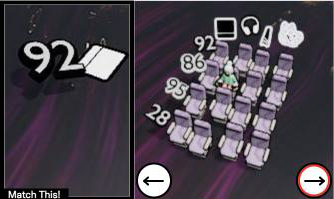
Task: seats
Answer: no